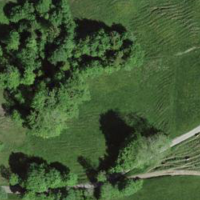
EUNIS habitat code: 24
Species observed at this site:
Lamium galeobdolon
Geum rivale